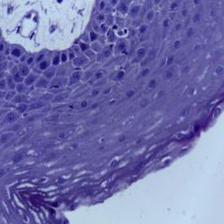
Diagnosis: Normal